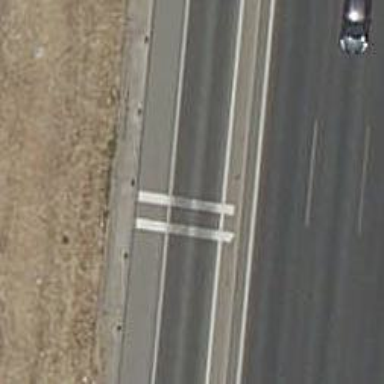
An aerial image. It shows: Traffic calming measure in place: rumble strips.